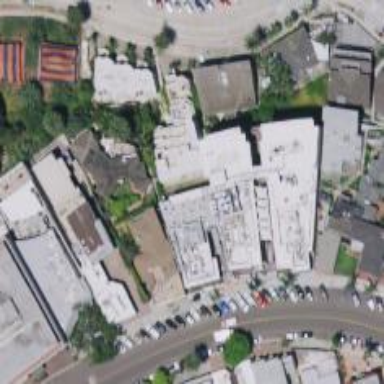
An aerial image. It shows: Commercial building.